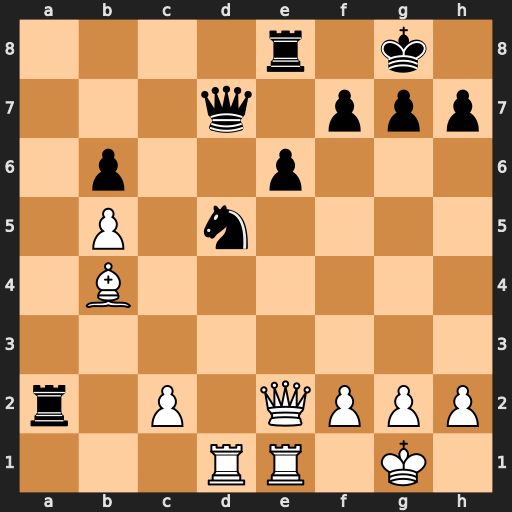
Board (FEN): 4r1k1/3q1ppp/1p2p3/1P1n4/1B6/8/r1P1QPPP/3RR1K1
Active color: w
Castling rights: -
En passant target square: -
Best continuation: Qe4 Rd8 c4 Nxb4 Rxd7